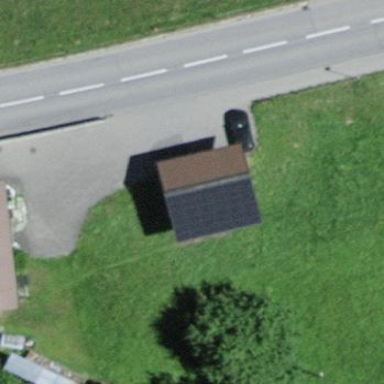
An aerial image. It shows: View of roof of building.